Aerial crown-view tile of a tropical tree (Barro Colorado Island, Panama), acquired 20240716:
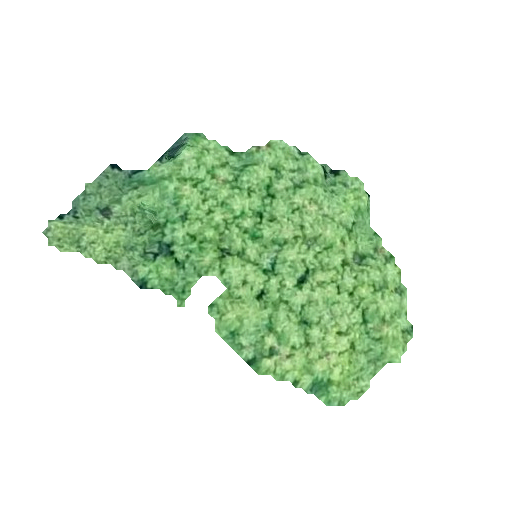
Species: Guarea guidonia
GBIF accepted scientific name: Guarea guidonia
Crown area: 87.061 m²